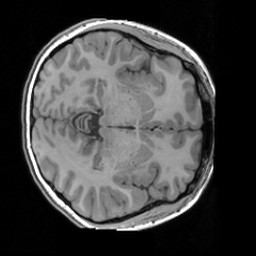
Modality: T1w
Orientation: axial
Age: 19
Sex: female
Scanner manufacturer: siemens
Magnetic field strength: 3 T
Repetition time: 1.63 s
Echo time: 0.00311 s